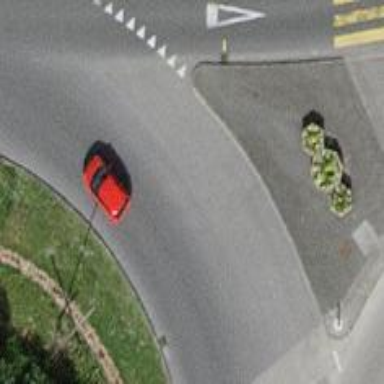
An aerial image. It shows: Secondary road with asphalt surface leading to roundabout.